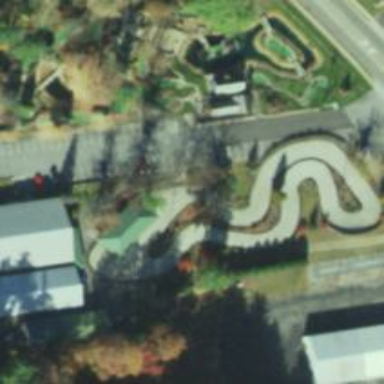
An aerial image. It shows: Karting raceway.